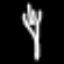
Label: fork